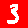
Digit: 3